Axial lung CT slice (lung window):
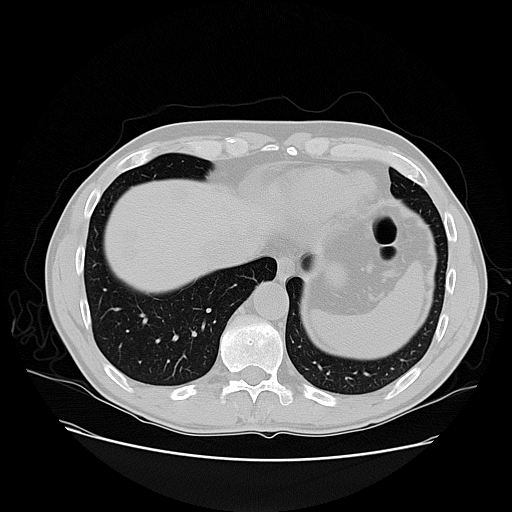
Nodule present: no